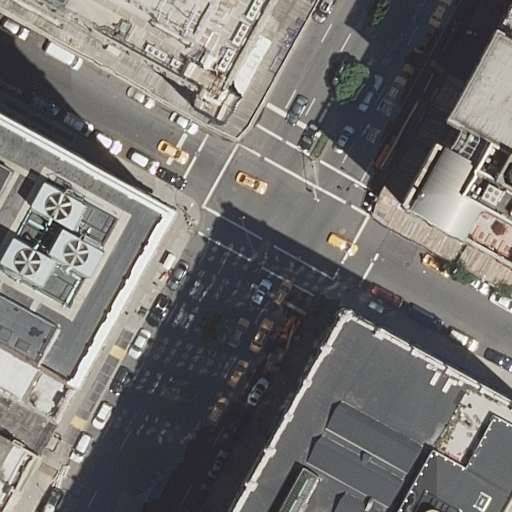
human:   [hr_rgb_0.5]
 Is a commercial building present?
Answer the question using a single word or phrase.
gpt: no

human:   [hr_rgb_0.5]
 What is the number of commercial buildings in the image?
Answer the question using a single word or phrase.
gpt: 0

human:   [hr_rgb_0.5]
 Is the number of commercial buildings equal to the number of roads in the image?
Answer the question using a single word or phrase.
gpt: no

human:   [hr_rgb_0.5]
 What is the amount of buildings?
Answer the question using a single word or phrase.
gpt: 10

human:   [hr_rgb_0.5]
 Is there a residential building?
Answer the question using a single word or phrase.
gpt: yes

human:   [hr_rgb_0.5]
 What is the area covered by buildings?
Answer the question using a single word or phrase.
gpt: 10468m2

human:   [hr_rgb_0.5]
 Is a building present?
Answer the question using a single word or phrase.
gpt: yes

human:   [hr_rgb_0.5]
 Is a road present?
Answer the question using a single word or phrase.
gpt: yes

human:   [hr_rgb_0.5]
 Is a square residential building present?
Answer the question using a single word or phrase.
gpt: no

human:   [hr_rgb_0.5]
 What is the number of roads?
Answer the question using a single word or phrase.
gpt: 7

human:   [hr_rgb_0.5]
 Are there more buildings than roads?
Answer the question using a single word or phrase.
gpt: yes

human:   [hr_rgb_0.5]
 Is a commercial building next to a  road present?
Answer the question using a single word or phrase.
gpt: no

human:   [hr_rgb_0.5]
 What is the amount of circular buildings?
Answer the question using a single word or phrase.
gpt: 0

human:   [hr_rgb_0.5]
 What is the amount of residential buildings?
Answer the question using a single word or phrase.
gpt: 10

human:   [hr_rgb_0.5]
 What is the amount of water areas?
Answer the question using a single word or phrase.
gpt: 0

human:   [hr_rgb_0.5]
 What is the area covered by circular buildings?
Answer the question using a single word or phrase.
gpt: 0m2

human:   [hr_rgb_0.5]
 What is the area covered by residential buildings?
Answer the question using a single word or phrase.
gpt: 10468m2

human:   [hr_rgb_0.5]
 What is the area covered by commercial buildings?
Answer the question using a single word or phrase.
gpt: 0m2

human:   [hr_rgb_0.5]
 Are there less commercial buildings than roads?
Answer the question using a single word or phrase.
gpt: yes

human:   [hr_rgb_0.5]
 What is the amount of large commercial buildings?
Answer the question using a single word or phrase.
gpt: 0

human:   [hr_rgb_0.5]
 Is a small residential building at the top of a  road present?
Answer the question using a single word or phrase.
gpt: no

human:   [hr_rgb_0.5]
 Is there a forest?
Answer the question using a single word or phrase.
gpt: no

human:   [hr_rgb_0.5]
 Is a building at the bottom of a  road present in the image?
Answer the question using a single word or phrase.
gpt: yes

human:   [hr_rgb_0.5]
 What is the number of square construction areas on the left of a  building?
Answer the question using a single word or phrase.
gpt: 0

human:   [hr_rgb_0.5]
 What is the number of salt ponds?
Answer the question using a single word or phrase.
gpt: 0

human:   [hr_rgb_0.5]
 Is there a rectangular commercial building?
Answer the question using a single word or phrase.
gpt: no

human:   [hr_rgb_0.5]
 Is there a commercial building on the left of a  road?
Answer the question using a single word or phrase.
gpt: no

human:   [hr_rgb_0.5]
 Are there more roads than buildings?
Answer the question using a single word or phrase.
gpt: no

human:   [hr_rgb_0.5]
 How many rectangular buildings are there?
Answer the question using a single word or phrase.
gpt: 6

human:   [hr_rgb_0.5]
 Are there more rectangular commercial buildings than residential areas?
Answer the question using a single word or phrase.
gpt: no

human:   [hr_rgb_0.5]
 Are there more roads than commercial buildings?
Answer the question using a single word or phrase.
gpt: yes

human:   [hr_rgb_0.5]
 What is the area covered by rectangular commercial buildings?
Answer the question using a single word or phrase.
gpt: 0m2

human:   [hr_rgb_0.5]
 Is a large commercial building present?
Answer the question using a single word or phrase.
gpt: no

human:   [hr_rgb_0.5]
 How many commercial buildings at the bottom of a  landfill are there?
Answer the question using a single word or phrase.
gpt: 0

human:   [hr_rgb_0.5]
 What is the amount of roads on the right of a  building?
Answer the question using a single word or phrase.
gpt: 7

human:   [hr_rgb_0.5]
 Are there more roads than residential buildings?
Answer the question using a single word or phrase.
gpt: no

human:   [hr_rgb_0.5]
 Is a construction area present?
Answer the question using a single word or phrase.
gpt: no

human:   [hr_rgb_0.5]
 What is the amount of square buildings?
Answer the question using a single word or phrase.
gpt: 0

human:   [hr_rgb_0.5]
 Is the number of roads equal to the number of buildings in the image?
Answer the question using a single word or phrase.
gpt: no

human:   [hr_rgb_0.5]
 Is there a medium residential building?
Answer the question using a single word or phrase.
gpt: yes

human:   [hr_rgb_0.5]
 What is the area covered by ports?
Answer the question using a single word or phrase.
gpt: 0m2

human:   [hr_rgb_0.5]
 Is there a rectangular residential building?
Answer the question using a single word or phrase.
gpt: yes

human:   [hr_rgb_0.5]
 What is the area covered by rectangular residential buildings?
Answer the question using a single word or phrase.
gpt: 7392m2

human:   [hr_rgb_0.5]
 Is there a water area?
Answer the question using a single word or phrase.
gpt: no

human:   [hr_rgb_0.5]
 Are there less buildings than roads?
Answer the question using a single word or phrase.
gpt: no

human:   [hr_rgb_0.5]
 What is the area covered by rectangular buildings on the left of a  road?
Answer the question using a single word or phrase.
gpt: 7071m2

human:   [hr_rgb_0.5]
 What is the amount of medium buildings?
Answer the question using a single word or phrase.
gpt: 4

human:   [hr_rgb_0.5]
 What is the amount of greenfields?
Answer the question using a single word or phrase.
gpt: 0

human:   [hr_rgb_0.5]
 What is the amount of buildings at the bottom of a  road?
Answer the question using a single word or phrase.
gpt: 6

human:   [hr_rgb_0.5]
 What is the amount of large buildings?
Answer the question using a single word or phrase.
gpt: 4

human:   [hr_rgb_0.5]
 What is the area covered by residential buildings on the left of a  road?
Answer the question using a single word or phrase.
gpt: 8609m2

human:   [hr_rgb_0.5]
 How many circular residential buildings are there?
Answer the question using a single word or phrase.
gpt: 0

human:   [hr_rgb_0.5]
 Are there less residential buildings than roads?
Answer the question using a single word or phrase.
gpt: no

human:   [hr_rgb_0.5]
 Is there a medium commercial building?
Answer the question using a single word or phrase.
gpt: no

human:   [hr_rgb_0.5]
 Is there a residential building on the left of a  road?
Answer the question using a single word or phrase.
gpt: yes

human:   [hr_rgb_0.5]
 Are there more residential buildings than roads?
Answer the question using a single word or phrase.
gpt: yes

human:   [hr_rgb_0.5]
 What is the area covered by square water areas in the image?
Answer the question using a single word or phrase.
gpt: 0m2

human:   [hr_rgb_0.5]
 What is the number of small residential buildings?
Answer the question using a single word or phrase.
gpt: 2

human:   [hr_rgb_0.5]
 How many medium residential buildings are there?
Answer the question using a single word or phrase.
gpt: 4

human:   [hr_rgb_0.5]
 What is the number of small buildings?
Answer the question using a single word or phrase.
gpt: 2

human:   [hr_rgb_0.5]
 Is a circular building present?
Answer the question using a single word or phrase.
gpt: no

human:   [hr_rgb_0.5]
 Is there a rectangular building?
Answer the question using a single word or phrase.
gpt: yes

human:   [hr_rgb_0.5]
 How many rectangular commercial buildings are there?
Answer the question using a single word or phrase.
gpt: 0

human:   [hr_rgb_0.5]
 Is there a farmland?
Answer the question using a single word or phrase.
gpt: no